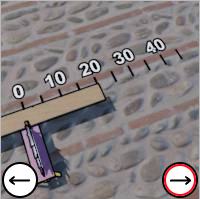
Task: length
Answer: 20
First scale value: 10.0